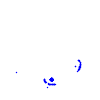
Particle: proton